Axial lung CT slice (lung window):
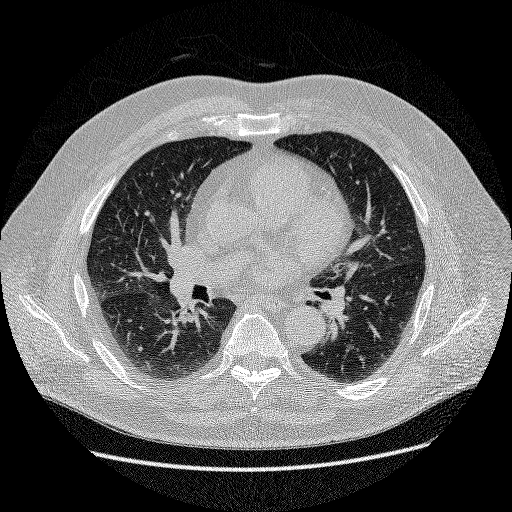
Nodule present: no